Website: walmart
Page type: receipt
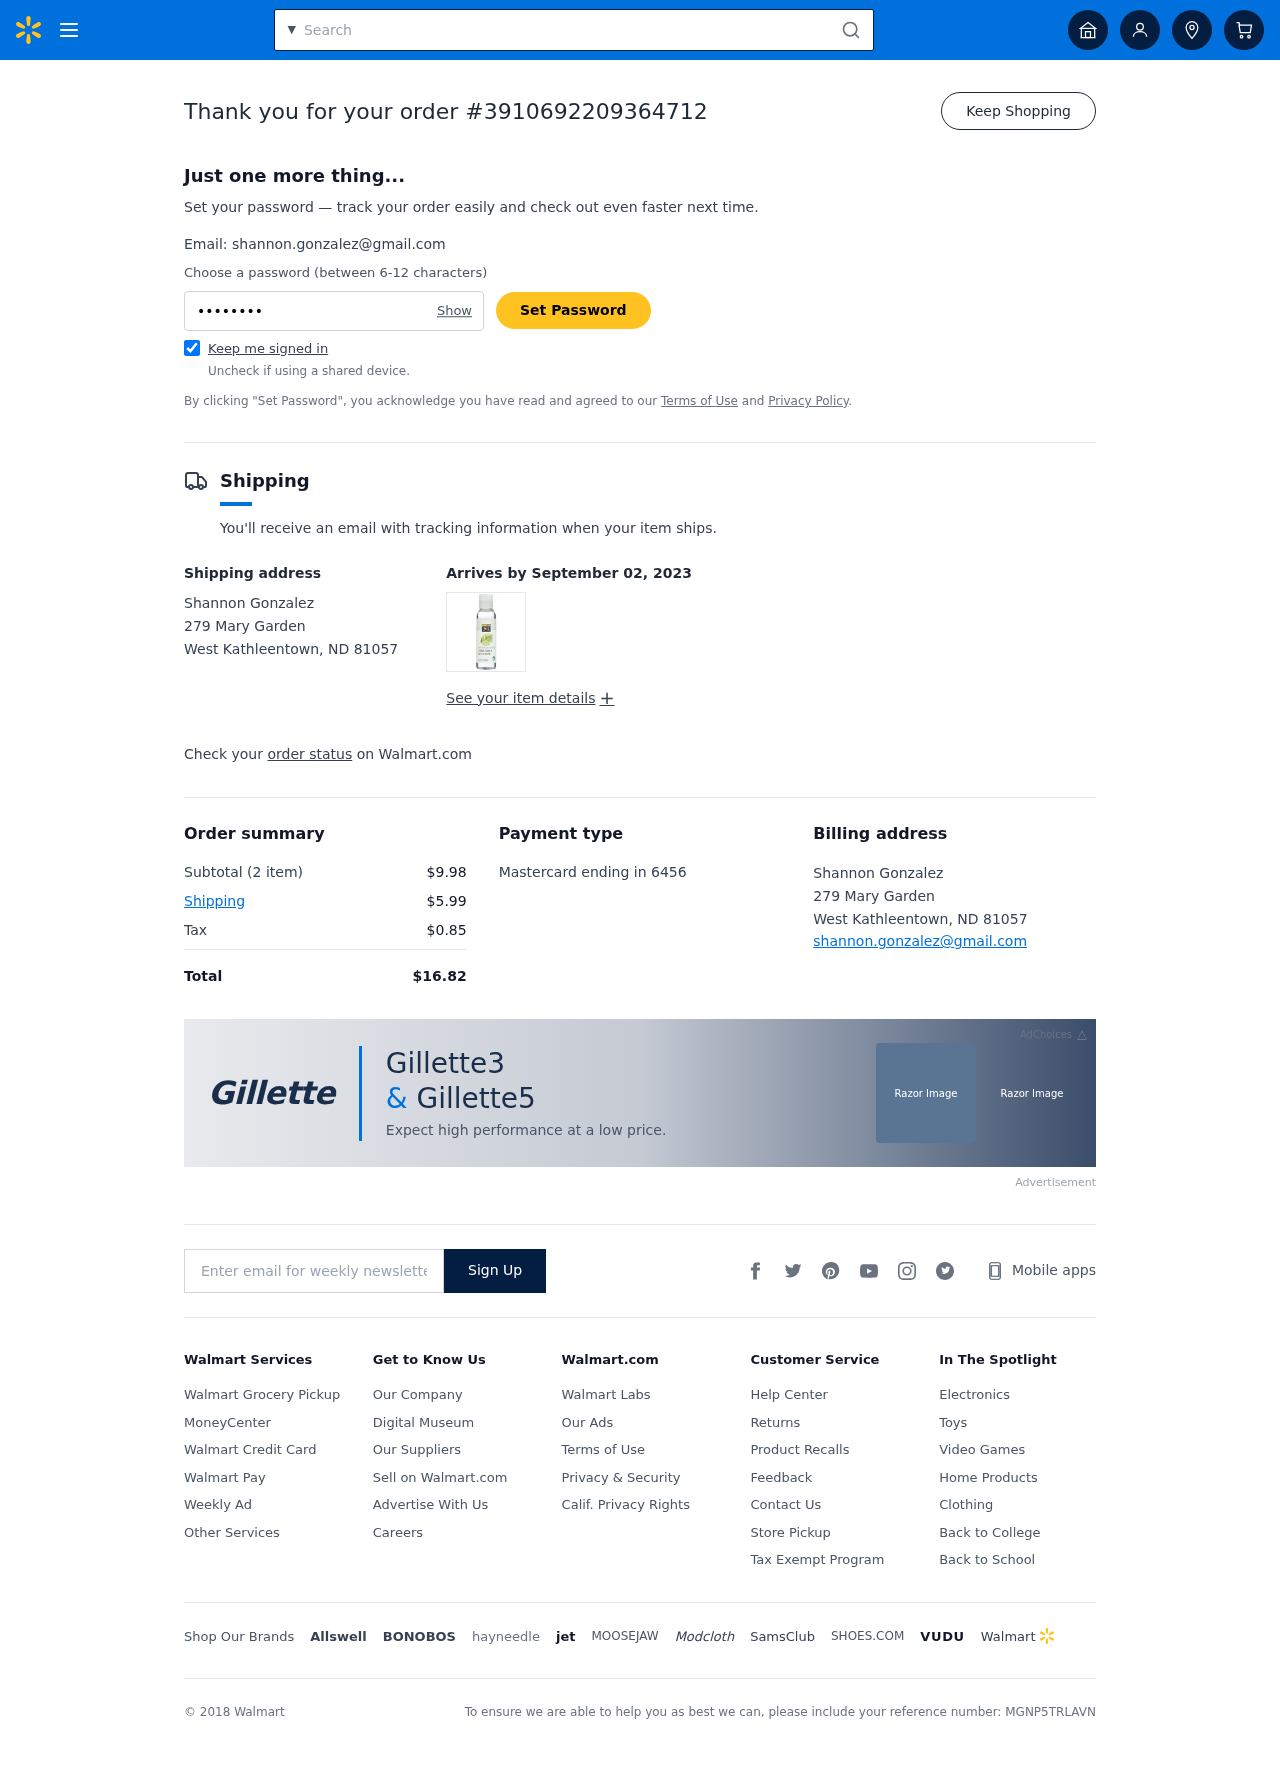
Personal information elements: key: PII_CARD_LAST4
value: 6456
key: PII_CARD_TYPE
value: Mastercard
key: PII_CITY_STATE_ZIP
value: West Kathleentown, ND 81057
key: PII_EMAIL
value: shannon.gonzalez@gmail.com
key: PII_FULLNAME
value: Shannon Gonzalez
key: PII_STREET
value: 279 Mary Garden
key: PII_FULLNAME2
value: Shannon Gonzalez
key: PII_CITY
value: West Kathleentown
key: PII_STATE_ABBR
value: ND
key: PII_POSTCODE
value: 81057
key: PII_POSTCODE_FULL
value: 81057
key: PII_CITY_STATE
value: West Kathleentown, ND
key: PII_POSTCODE_NUMERIC
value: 81057
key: PII_EMAIL2
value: shannon.gonzalez@gmail.com
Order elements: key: ORDER_ID
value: #3910692209364712
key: ORDER_DELIVERY_DATE
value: September 02, 2023
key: ORDER_NUM_ITEMS
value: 2 item
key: ORDER_SUBTOTAL
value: $9.98
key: ORDER_SHIPPING_COST
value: $5.99
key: ORDER_TAX
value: $0.85
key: ORDER_TOTAL
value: $16.82
Search elements: key: HEADER_SEARCH
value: Search